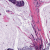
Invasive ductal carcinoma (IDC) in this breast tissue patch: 1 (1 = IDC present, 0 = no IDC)